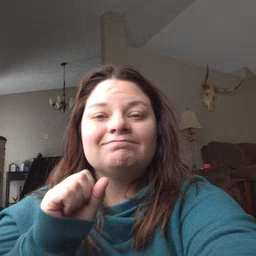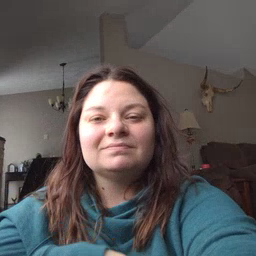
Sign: yes